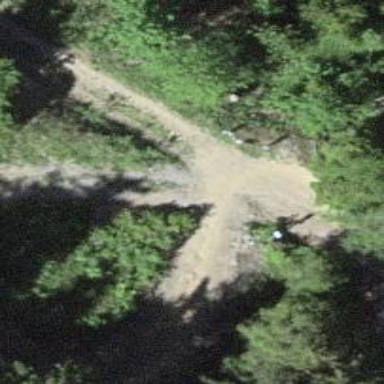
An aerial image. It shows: Dirt track road.